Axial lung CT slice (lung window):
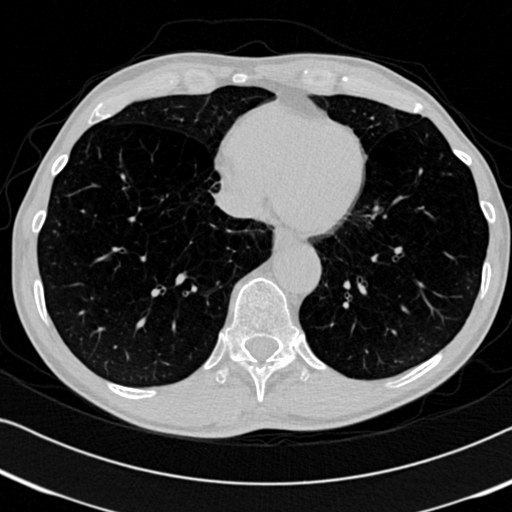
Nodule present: no